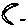
Label: moon